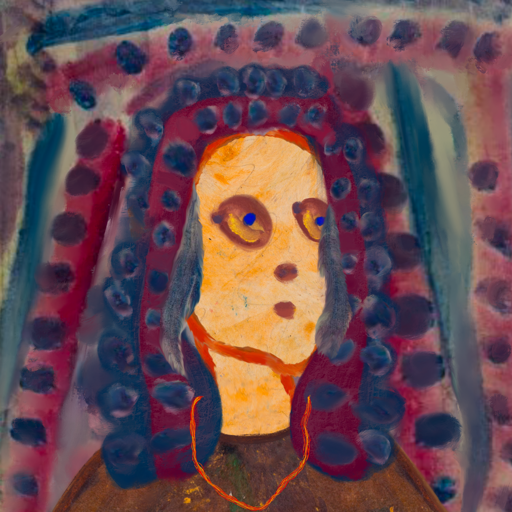
Background: HillGirl, Head And Neck Side: Experience, Face Side: Mother_And_Son_Son, Bust: Comrade, Hair Side: Hill_Girl, Head Accessory: Blank, Second Necklace: Gypsy_Mother_2, Necklace: Blank, Baby: Blank